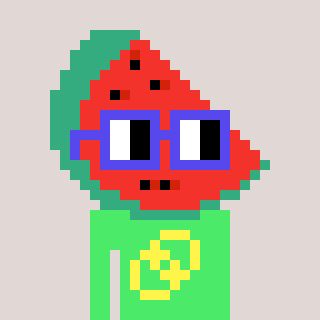
a pixel art character with square blue glasses, a watermelon-shaped head and a teal-colored body on a warm background